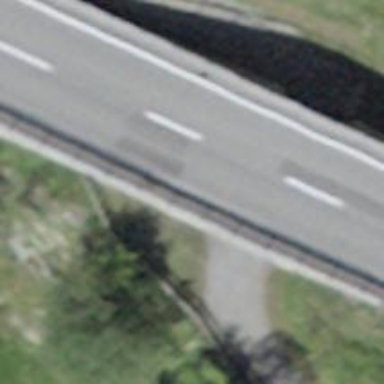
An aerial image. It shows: Driveway with asphalt surface. It includes tunnel passage.